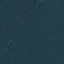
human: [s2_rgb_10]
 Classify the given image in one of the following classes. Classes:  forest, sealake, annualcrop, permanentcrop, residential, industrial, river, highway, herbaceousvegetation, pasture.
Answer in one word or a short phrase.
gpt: Forest